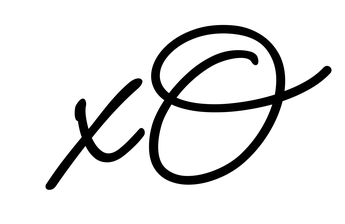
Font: MeowScript-Regular